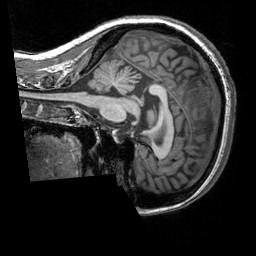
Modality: T1w
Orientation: sagittal
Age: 34
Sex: female
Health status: healthy
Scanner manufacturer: siemens
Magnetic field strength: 3 T
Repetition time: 2.3 s
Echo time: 0.00303 s